Question: I am populating an 'ItemsControl' with various elements, including 'Buttons' and 'ComboBox' elements. Accessing and populating the elements is simple, but I'm stuck on how to detect and associate which 'Item' in the 'ItemsControl' the 'ComboBox' (or 'Button') belongs to.
To help illustrate the problem, consider the following basic UI:

Now, when I use the 'ComboBox' or 'Button' I want to be able to associate that use only with the 'ItemControl Item' it's a part of. However, currently, if I select an item in the 'ComboBox' every 'ComboBox' in the 'ItemsControl' will reflect that change.
I can capture the 'SelectedItem' in the below ListBox, but ideally, I would like to be able to display both the 'SelectedItem' and which 'ItemControl Item' it came from. For instance, .
I am strictly adhering to MVVM principals, and consequently, I am
# TL;DR
> I know the code can become unwieldy. I believe the above description is adequate to state my problem, but I am including the basic boiler plate code below in case it's helpful in posting an answer. (Obviously, I have implemented 'INotifyProperty' and 'ICommand' elsewhere):
'''
<ItemsControl Width="300" Height="200" ItemsSource="{Binding MyObservableCollection}">
<ItemsControl.ItemTemplate>
<DataTemplate>
<Border BorderBrush="Black" BorderThickness="2" Margin="10">
<StackPanel Margin="0,10,0,10">
<TextBlock Margin="10,0,0,0" Text="{Binding MyProperty}" FontWeight="Bold"/>
<ComboBox Width="270" Text="myBox" ItemsSource="{Binding DataContext.ComboOptions, RelativeSource={RelativeSource AncestorType=ItemsControl}}" DisplayMemberPath="ListItem" SelectedItem="{Binding DataContext.SelectedItem, RelativeSource={RelativeSource AncestorType=Window}}"/>
<RadioButton Width ="270" Content="Button1" Command="{Binding DataContext.GetButtonCommand, RelativeSource={RelativeSource AncestorType=ItemsControl}}" CommandParameter="Button1" Style="{DynamicResource {x:Type ToggleButton}}"/>
</StackPanel>
</Border>
</DataTemplate>
</ItemsControl.ItemTemplate>
</ItemsControl>
'''
'''
public class MyComboBoxOptionsViewModel : ObservableObject
{
private MyComboBoxOptionsModel _myComboBoxOptions = new MyComboBoxOptionsModel();
public MyComboBoxOptionsViewModel(MyComboBoxOptionsModel _myComboBoxOptions)
{
this._myComboBoxOptions = _myComboBoxOptions;
}
public string ComboBoxOption
{
get { return _myComboBoxOptions.ComboBoxOption; }
set
{
_myComboBoxOptions.ComboBoxOption = value;
RaisePropertyChangedEvent("ComboBoxOption");
}
}
}
'''
'''
public class MyComboBoxOptionsModel
{
public string ComboBoxOption { get; set; }
}
'''
'''
public class MainWindowViewModel : ObservableObject
{
private ObservableCollection<string> _messages = new ObservableCollection<string>();
private ObservableCollection<MyViewModel> _myObservableCollection = new ObservableCollection<MyViewModel>();
private List<MyComboBoxOptionsViewModel> _comboOptions = new List<MyComboBoxOptionsViewModel>();
private MyComboBoxOptionsViewModel _selectedItem = new MyComboBoxOptionsViewModel(null);
public MainWindowViewModel()
{
_myObservableCollection.Add(new MyViewModel(new MyModel { MyProperty = "My First Property" }));
_myObservableCollection.Add(new MyViewModel(new MyModel { MyProperty = "My Second Property" }));
_comboOptions.Add(new MyComboBoxOptionsViewModel(new MyComboBoxOptionsModel { ComboBoxOption = "Option1" }));
_comboOptions.Add(new MyComboBoxOptionsViewModel(new MyComboBoxOptionsModel { ComboBoxOption = "Option2" }));
_comboOptions.Add(new MyComboBoxOptionsViewModel(new MyComboBoxOptionsModel { ComboBoxOption = "Option3" }));
}
public MyComboBoxOptionsViewModel SelectedItem
{
get { return _selectedItem; }
set
{
_selectedItem = value;
_messages.Add(_selectedItem.ComboBoxOption);
RaisePropertyChangedEvent("SelectedItem");
}
}
public List<MyComboBoxOptionsViewModel> ComboOptions
{
get { return _comboOptions; }
set
{
if (value != _comboOptions)
{
_comboOptions = value;
RaisePropertyChangedEvent("ComboOptions");
}
}
}
public ObservableCollection<MyViewModel> MyObservableCollection
{
get { return _myObservableCollection; }
set
{
if (value != _myObservableCollection)
{
_myObservableCollection = value;
RaisePropertyChangedEvent("MyObservableCollection");
}
}
}
public ObservableCollection<string> Messages
{
get { return _messages; }
set
{
if (value != _messages)
{
_messages = value;
RaisePropertyChangedEvent("Messages");
}
}
}
}
'''
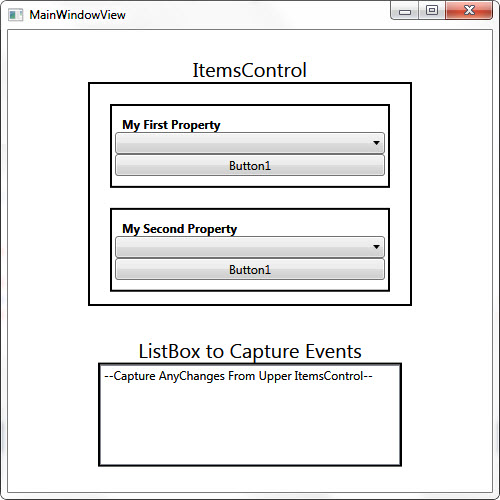
Answer: I'm looking at the UI you want and think you basically need a main view model with a collection of item view models.
In that item view model create a command and a selected item property you can bind in your template to the combo box and button. That gives you a strict mvvm binding to a single instance of the combo box value and a command which is executed by the single instance of the button.
Your bindings for combo box items will then need an explicit source as part of the binding so you can hook into one collection of values from the main view model. Or add a collection to your item view model and keep it all nice a clean and together.
As you mention, you're code is very detailed - which is great - but I may have missed some other meaning from it.
Apologies if this is an answer to the wrong question :)